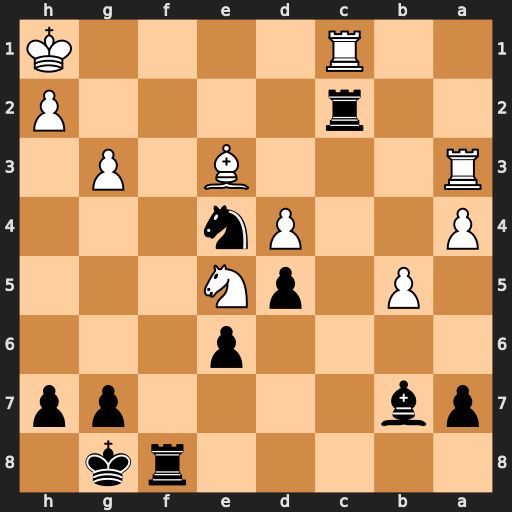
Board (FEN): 5rk1/pb4pp/4p3/1P1pN3/P2Pn3/R3B1P1/2r4P/2R4K
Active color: b
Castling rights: -
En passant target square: -
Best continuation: Rxc1+ Bxc1 Rf1+ Kg2 Rxc1